Interaction volume radius: 5 \u00c5
Interaction volume height: 10 \u00c5
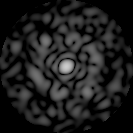
Disorder parameter: 0.7792